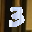
Label: 3